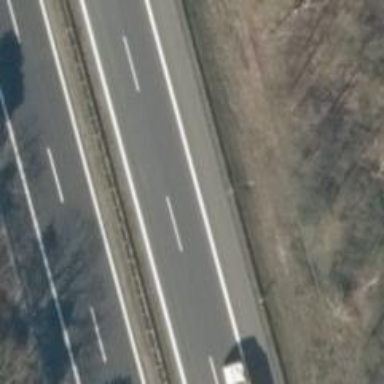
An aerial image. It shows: Asphalt motorway.